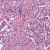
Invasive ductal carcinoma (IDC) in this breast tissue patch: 1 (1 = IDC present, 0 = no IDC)